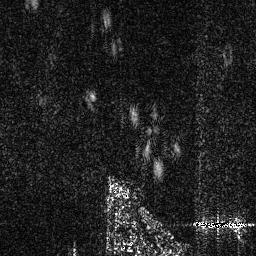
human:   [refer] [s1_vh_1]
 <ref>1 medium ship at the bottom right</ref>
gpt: <box>[[75, 83, 95, 89, 0]]</box>